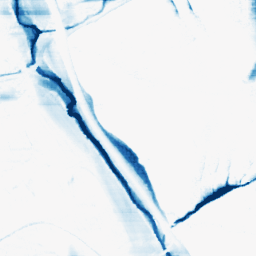
Category: morphological
Decomposition family: morphological_rect
Decomposition parameters: operation: closing
width: 50
height: 5
Upsampling method: sinc_blackman
Upsampling parameters: scale: 4
kernel_size: 8
Upsampling scale: 4